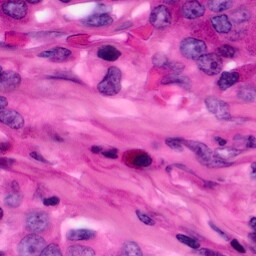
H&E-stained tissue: Pancreatic